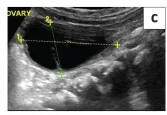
(c) Septated cystic lesion in the right adnexa.
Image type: radiology (ultrasound)